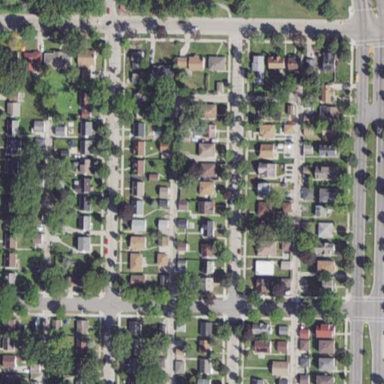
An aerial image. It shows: Sidewalk.